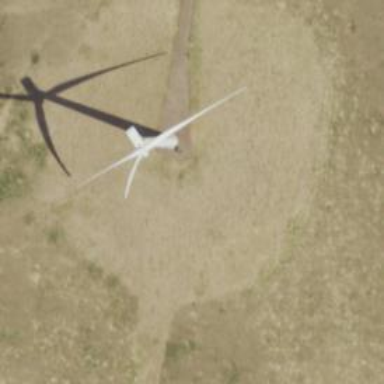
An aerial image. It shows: Wind generator powered by horizontal-axis wind turbine.